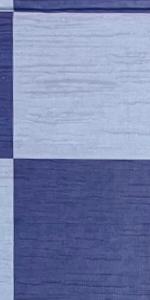
Label: Empty